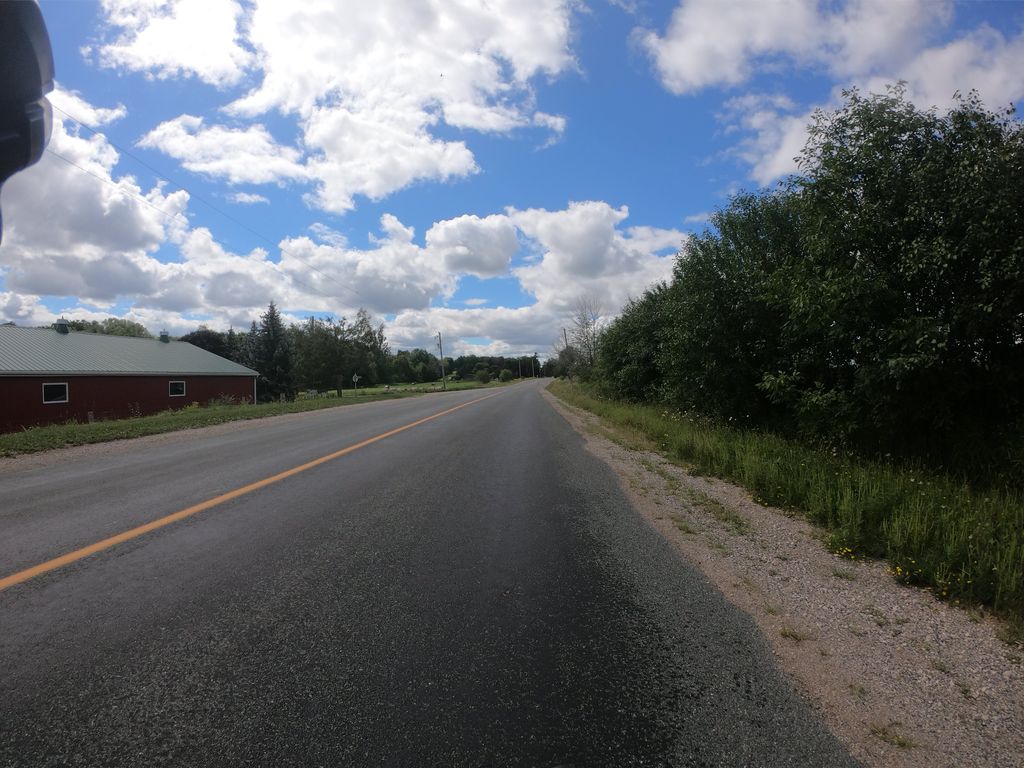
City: kitchener-waterloo